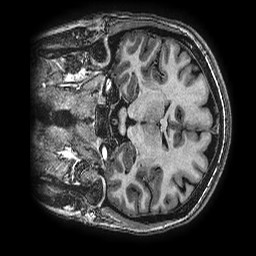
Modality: T1w
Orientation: coronal
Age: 29
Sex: female
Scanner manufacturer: ge
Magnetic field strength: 3 T
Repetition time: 0.00766 s
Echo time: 0.003476 s